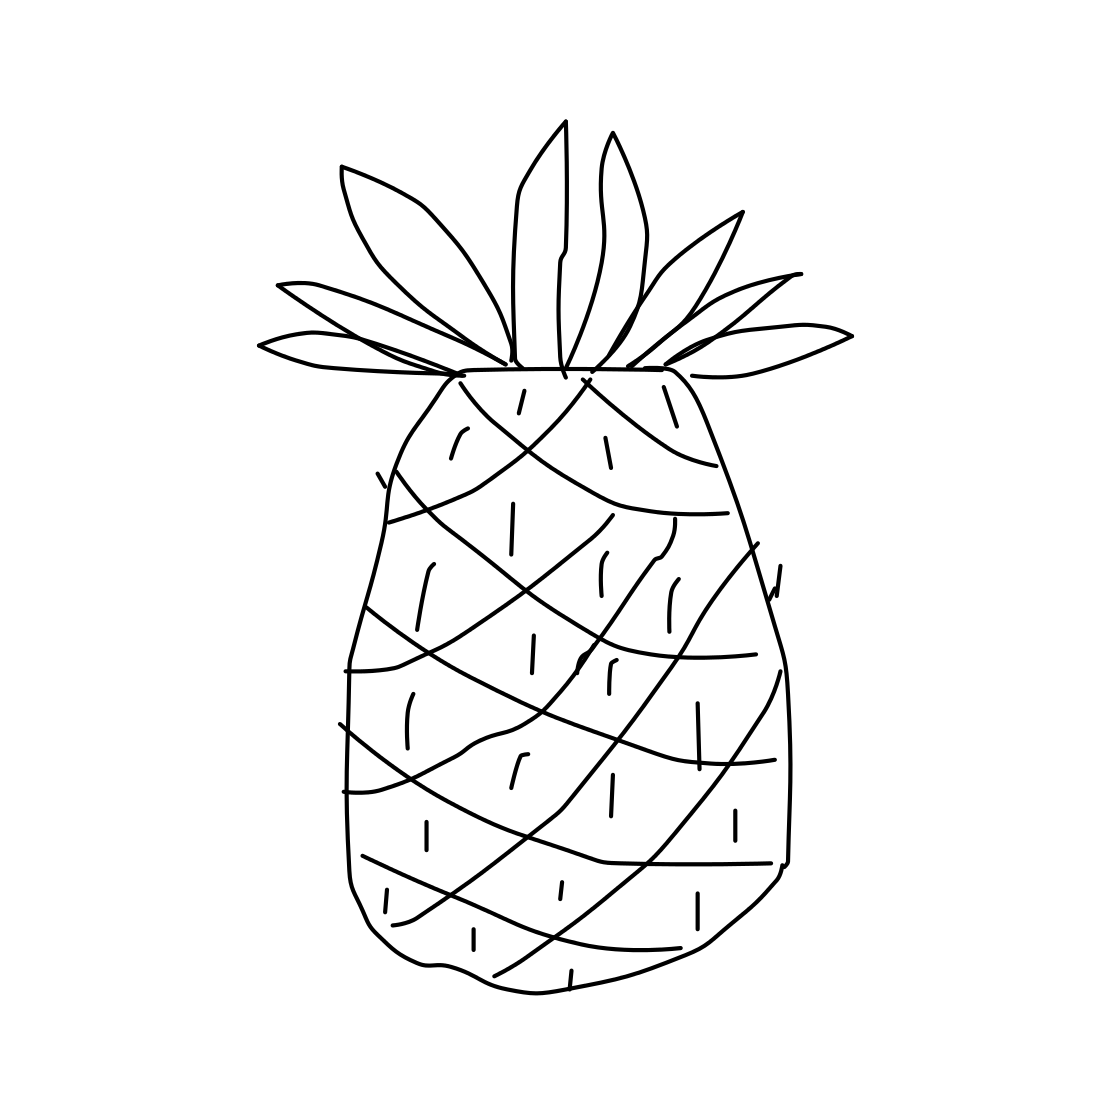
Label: pineapple